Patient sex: F
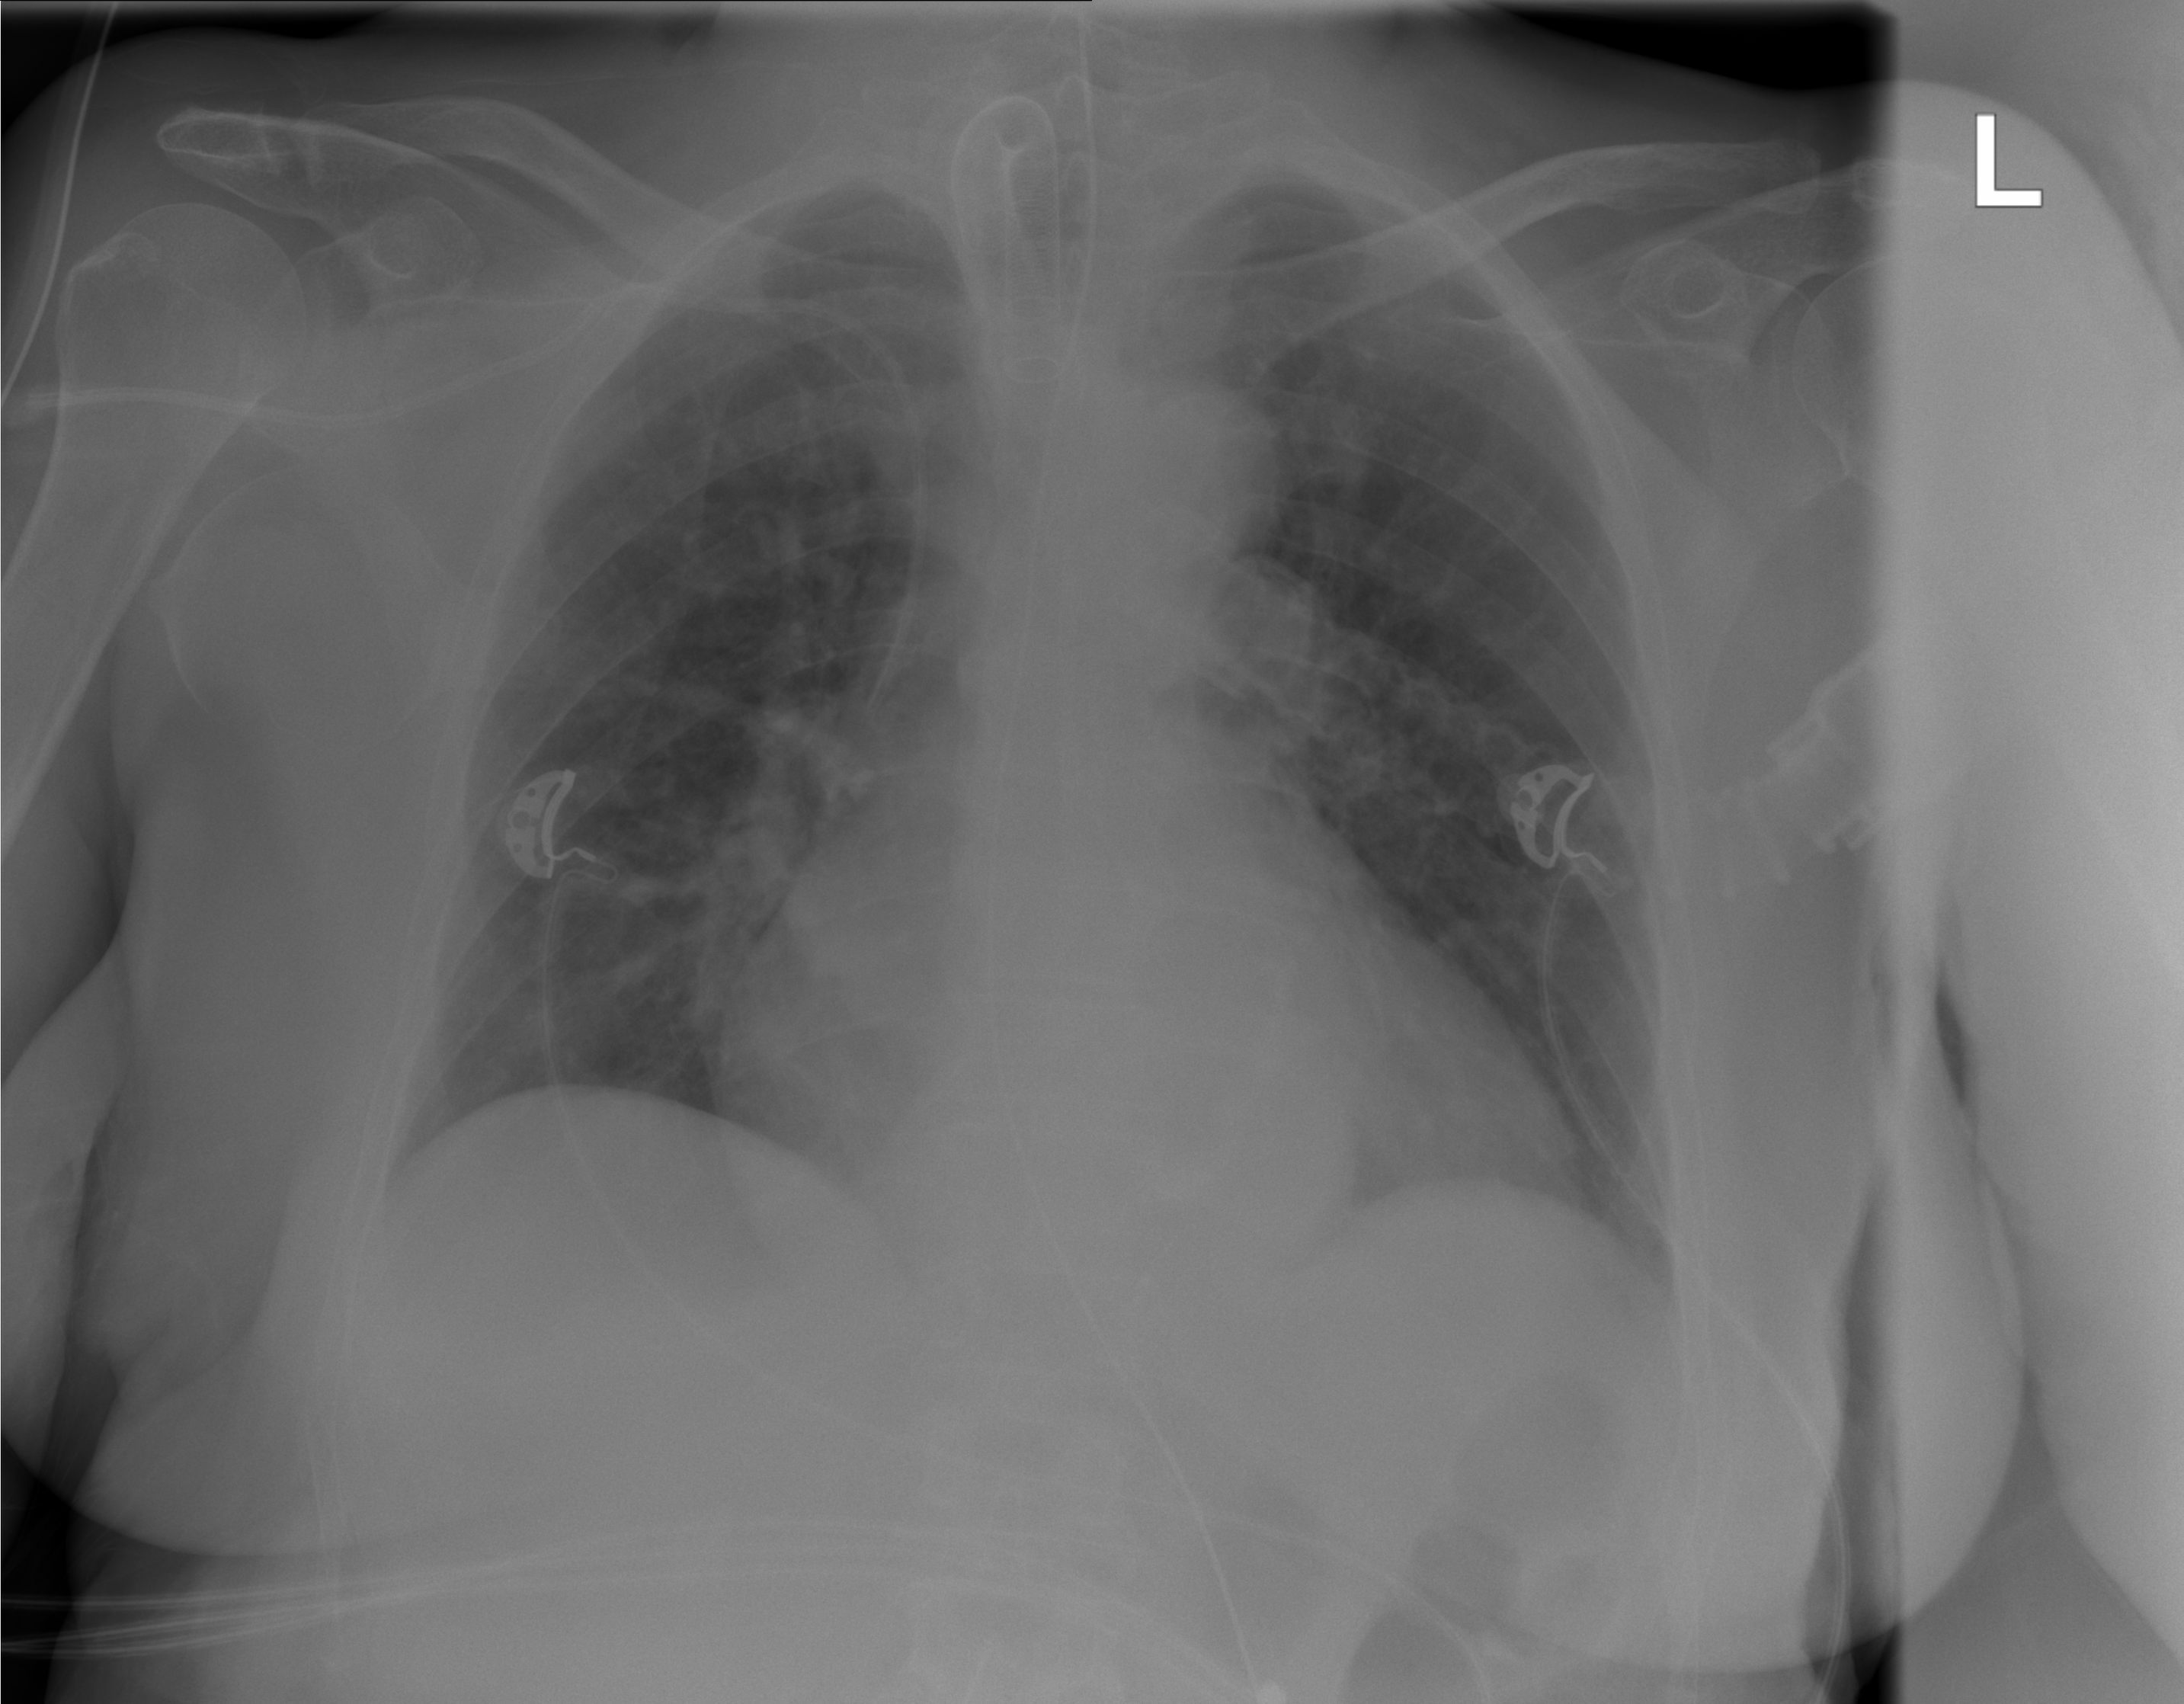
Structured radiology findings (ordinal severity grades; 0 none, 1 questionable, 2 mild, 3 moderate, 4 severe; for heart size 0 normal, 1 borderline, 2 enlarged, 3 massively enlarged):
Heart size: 0
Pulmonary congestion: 0
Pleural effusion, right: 1
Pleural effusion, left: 1
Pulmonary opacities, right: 0
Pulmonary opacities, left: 0
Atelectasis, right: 0
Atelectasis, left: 0